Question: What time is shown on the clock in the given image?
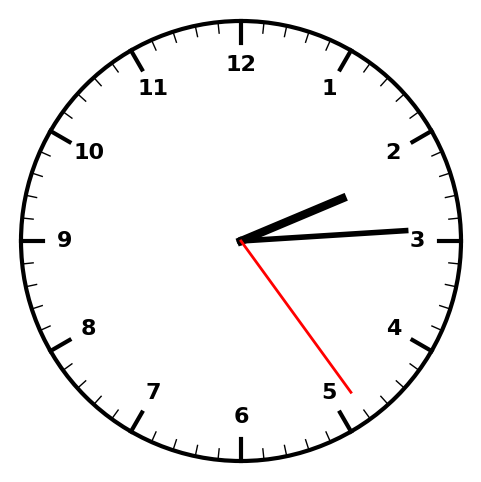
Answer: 02:14:24